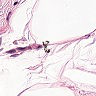
Metastatic tissue present: no